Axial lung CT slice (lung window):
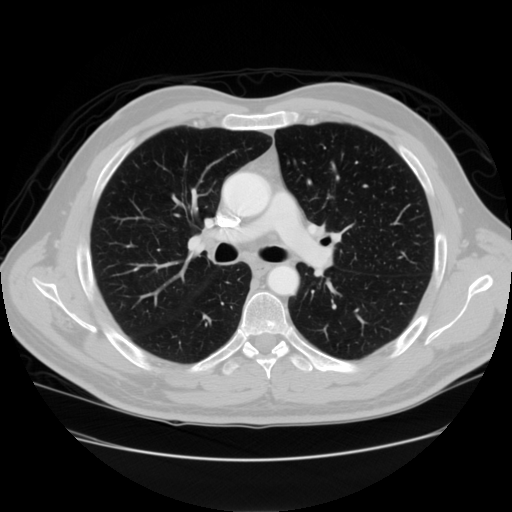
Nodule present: no